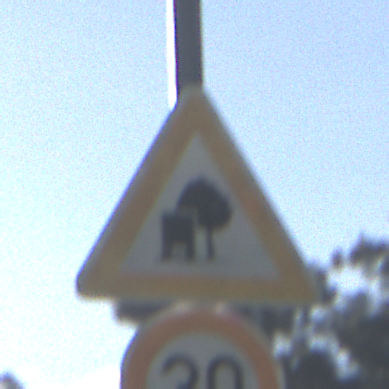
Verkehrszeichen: UnzureichendesLichtraumprofil
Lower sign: Geschwindigkeit30
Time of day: MorningAfternoon
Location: Outdoor (Nature)
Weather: PartlyCloudy
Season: NotSpecified
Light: Natural